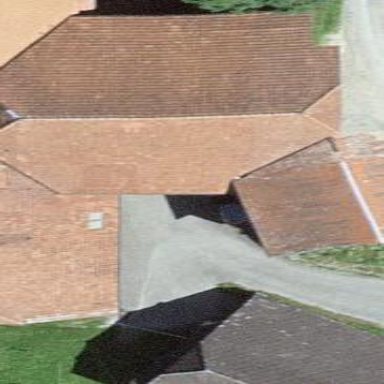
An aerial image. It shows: Barn.